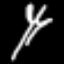
Label: fork